Question: I built a search form in a java web application as shown in the image below

Now a user of this page is expected to enter values into one or many of the 6 search fields or may do an open search leaving all fields blank.
I have the below function fetching results.
'''
USE [KingsBayY]
GO
SET ANSI_NULLS ON
GO
SET QUOTED_IDENTIFIER ON
GO
ALTER FUNCTION [dbo].[test_fn_transaction_search]
(@receiptnum varchar(4001) ='',--00040401010000021
@account varchar(4001) ='',
@FN varchar(4001) ='',
@ln varchar(4001) ='',--DateTime = '',
@dt varchar(4001) ='',
@program varchar(4001) ='',--)
@attendee varchar(4001) =''
)
--stdt
--enddt
RETURNS @resulttable TABLE
(trid int,
trdate varchar(4001), --COLLATE database_default
tramount money,
trinvoice varchar(4001),
trcashierid varchar(4001),
trvoided varchar(4001),
trrecallid varchar(4001),
trrecalltype varchar(4001),
trattendee varchar(4001),
trperiod varchar(4001),
stopbilling varchar(4001),
caccount varchar(4001),
firstname varchar(4001),
lastname varchar(4001),
trprogram varchar(4001),
itemlookupcode varchar(4001),
paydate varchar(4001)
)
AS
BEGIN
IF (@receiptnum='' and @account='' and @FN=''and @ln='' and @dt='' and @program='' and @attendee='')
INSERT INTO @resulttable
select tr.ID AS [Transaction ID], tr.Time AS [trDt], tr.Total AS [amount],
tr.ReceiptNumber AS [invoice], tr.CashierID AS [cashid],
tr.Voided AS [voided], tr.RecallID AS [recallid], tr.RecallType AS [recalltype],
tr.Comment AS [attendee], tr.ReferenceNumber AS [trperiod], tr.StopBilling AS [stopbilling],
--fields from customer
c.AccountNumber AS [accountnum], c.FirstName AS [firstname], c.LastName AS [lastname],
--fields from item
it.Description AS [programname], it.ItemLookupCode AS [trItemLookupCode],
--fields from tenderentry
tent.PaymentDate AS [paydate]
from "Transaction" tr, TransactionEntry trent, Item it, Customer c, TenderEntry tent
where trent.TransactionID = tr.ID
and tent.TransactionID = tr.ID
and trent.ItemID = it.ID
and c.ID=tr.CustomerID
and tr.RecallID =0 --parent
--and tr.RecallType=0 --parent transactions and independant sales
order by tr.id, tr.time;
else IF (@receiptnum<>'' or @account<>'' or @FN<>'' or @ln<>'' or @dt<>'' or @program<>'' or @attendee<>'')
INSERT INTO @resulttable
select tr.ID AS [Transaction ID], tr.Time AS [trDt], tr.Total AS [amount],
tr.ReceiptNumber AS [invoice], tr.CashierID AS [cashid],
tr.Voided AS [voided], tr.RecallID AS [recallid], tr.RecallType AS [recalltype],
tr.Comment AS [attendee], tr.ReferenceNumber AS [trperiod], tr.StopBilling AS [stopbilling],
--fields from customer
c.AccountNumber AS [accountnum], c.FirstName AS [firstname], c.LastName AS [lastname],
--fields from item
it.Description AS [programname], it.ItemLookupCode AS [trItemLookupCode],
--fields from tenderentry
tent.PaymentDate AS [paydate]
from "Transaction" tr, TransactionEntry trent, Item it, Customer c, TenderEntry tent
where trent.TransactionID = tr.ID
and tent.TransactionID = tr.ID
and trent.ItemID = it.ID
and c.ID=tr.CustomerID
and tr.RecallID =0 --parent transactions and independant sales
--and tr.RecallType=0 --
and(
tr.ReceiptNumber=ISNULL(@receiptnum,tr.ReceiptNumber)--invoice
or c.accountnumber=ISNULL(@account,c.accountnumber)--account
or c.FirstName=ISNULL(@FN, c.FirstName)
or c.LastName=ISNULL(@ln, c.LastName)--customer
or tr.time=ISNULL(@dt,tr.time)--date
or tr.Comment=ISNULL(@attendee,tr.Comment)
--program
)
union
select tr.ID AS [Transaction ID], tr.Time AS [trDt], tr.Total AS [amount],
tr.ReceiptNumber AS [invoice], tr.CashierID AS [cashid],
tr.Voided AS [voided], tr.RecallID AS [recallid], tr.RecallType AS [recalltype],
tr.Comment AS [attendee], tr.ReferenceNumber AS [trperiod], tr.StopBilling AS [stopbilling],
--fields from customer
c.AccountNumber AS [accountnum], c.FirstName AS [firstname], c.LastName AS [lastname],
--fields from item
it.Description AS [programname], it.ItemLookupCode AS [trItemLookupCode],
--fields from tenderentry
tent.PaymentDate AS [paydate]
from "Transaction" tr, TransactionEntry trent, Item it, Customer c, TenderEntry tent
where trent.TransactionID = tr.ID
and tent.TransactionID = tr.ID
and trent.ItemID = it.ID
and c.ID=tr.CustomerID
and tr.RecallID =0 --parent transactions and independant sales
--and tr.RecallType=0 --
and(
ISNULL(tr.ReceiptNumber,'1')= ISNULL(@receiptnum,'1')--invoice
and ISNULL(c.accountnumber,'1')= ISNULL(@account,'1')--account
and ISNULL(c.FirstName,'1')= ISNULL(@FN,'1')
and ISNULL(c.LastName,'1')= ISNULL(@ln,'1')--customer
and ISNULL(tr.time,'1')= ISNULL(@dt,'1')--date
and ISNULL(tr.Comment,'1')=ISNULL(@attendee,tr.Comment)
--program
)
order by tr.id, tr.time;
RETURN
END
'''
I am getting wrong results from this procedure. The problems I notice are,
1. no matter how try to search for.. open search, with one search parameter specified.. with multiple search parameter values specified, the procedure returns all results. How can I edit it to return only results according to the search parameters used?
2. some of the search parameters may not be an exact match ..like Attendee field for example.. The user might enter 'John Doe' whereas the table has a attendee column with one of the cells value as 'John Doe - the genius'.. i want to be able to search for the term entered within cell values. How do i do this.
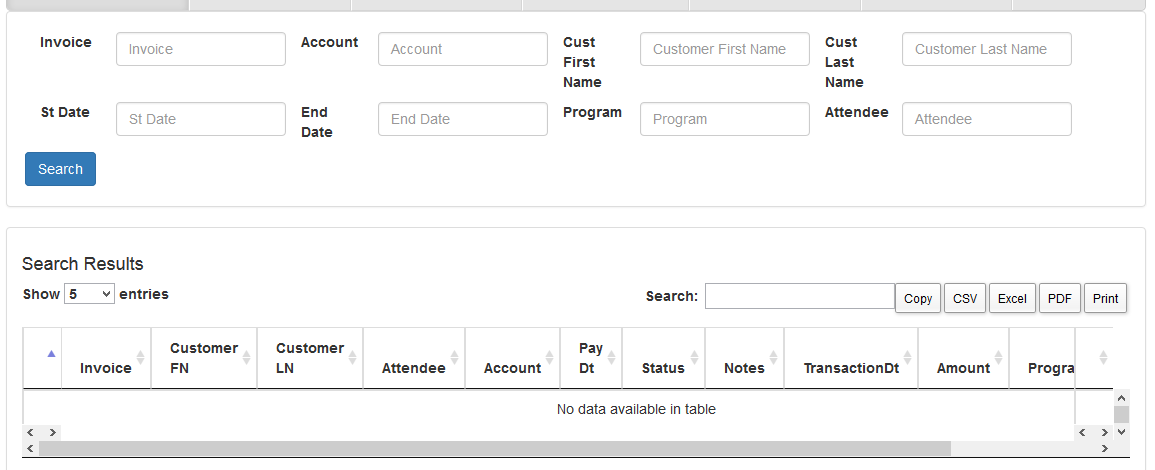
Answer: This is a type of <URL>.
---
'''
ALTER FUNCTION [dbo].[test_fn_transaction_search]
(
@receiptnum VARCHAR(4001) = NULL,
@account VARCHAR(4001) = NULL,
@FN VARCHAR(4001) = NULL,
@ln VARCHAR(4001) = NULL,
@dt VARCHAR(4001) = NULL,
@program VARCHAR(4001) = NULL,
@attendee VARCHAR(4001) = NULL
)
RETURNS @resulttable TABLE
(
trid INT,
trdate VARCHAR(4001),
tramount MONEY,
trinvoice VARCHAR(4001),
trcashierid VARCHAR(4001),
trvoided VARCHAR(4001),
trrecallid VARCHAR(4001),
trrecalltype VARCHAR(4001),
trattendee VARCHAR(4001),
trperiod VARCHAR(4001),
stopbilling VARCHAR(4001),
caccount VARCHAR(4001),
firstname VARCHAR(4001),
lastname VARCHAR(4001),
trprogram VARCHAR(4001),
itemlookupcode VARCHAR(4001),
paydate VARCHAR(4001)
)
AS
BEGIN
INSERT INTO @resulttable
SELECT
tr.ID AS [Transaction ID],
tr.Time AS [trDt],
tr.Total AS [amount],
tr.ReceiptNumber AS [invoice],
tr.CashierID AS [cashid],
tr.Voided AS [voided],
tr.RecallID AS [recallid],
tr.RecallType AS [recalltype],
tr.Comment AS [attendee],
tr.ReferenceNumber AS [trperiod],
tr.StopBilling AS [stopbilling],
c.AccountNumber AS [accountnum],
c.FirstName AS [firstname],
c.LastName AS [lastname],
it.Description AS [programname],
it.ItemLookupCode AS [trItemLookupCode],
tent.PaymentDate AS [paydate]
FROM [Transaction] tr
INNER JOIN TransactionEntry trent
ON trent.TransactionID = tr.ID
INNER JOIN Item it
ON trent.ItemID = it.ID
INNER JOIN Customer c
ON c.ID=tr.CustomerID
INNER JOIN TenderEntry tent
ON tent.TransactionID = tr.ID
WHERE
tr.RecallID = 0
AND (tr.ReceiptNumber = @receiptnum OR @receiptnum IS NULL)
AND (c.accountnumber = @account OR @account IS NULL)
AND (c.FirstName = @FN OR @FN IS NULL)
AND (c.LastName = @ln OR @ln IS NULL)
AND (tr.time = @dt OR @dt IS NULL)
AND (tr.Comment LIKE @attendee + '%' OR @attendee IS NULL)
RETURN
END
'''
---
Notes:
1. Try passing NULL instead of '' for fields without values.
2. Stop using the old-style JOIN
3. Maybe it should be an ITVF rather than MTVF.